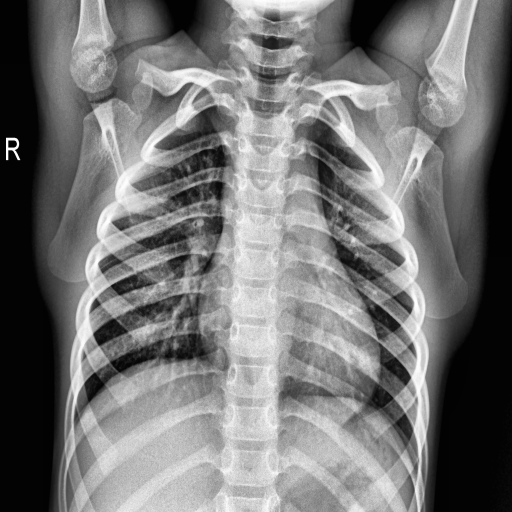
Finding: NORMAL